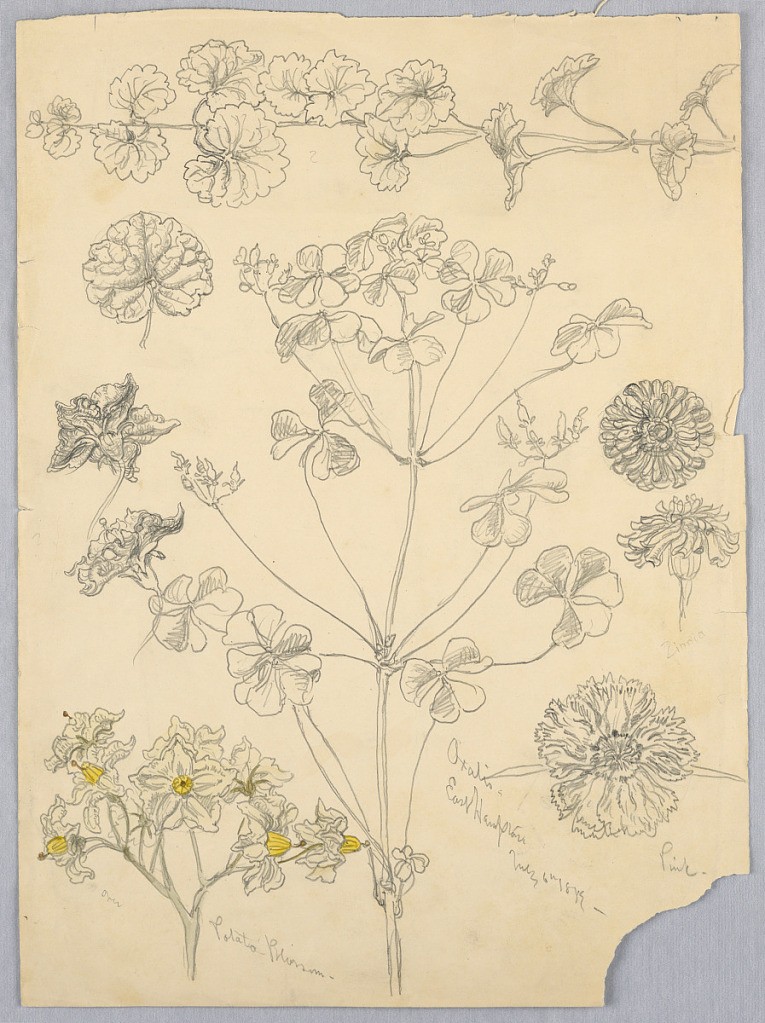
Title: Oxalis, Zinnia, and Potato Blossom, East Hampton
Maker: Samuel Colman, American, 1832–1920
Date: July 6, 1889
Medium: Brush and watercolor, graphite on cream paper
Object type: Drawing
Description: Studies of oxalis, zinnia, and potato blossom. Verso: sweet pea; also, sketches for a monogram.